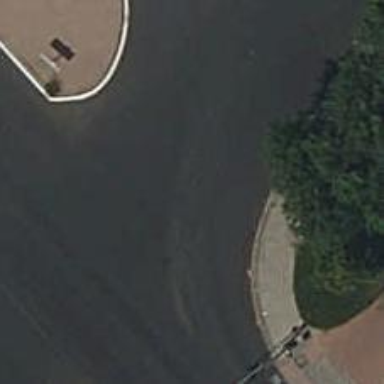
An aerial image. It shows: Circular junction on tertiary road.